Question: I'm using 'Qt 5.7.1' and I have problem with undefined 'QtWebView'. I have found and download from the link - <URL>
'qtwebkit_tp4_qt57_msvc2015_x86.zip' and copy the content of the archive to 'C:\Qt.7\msvc2015'. Now it found 'QtWebView' but the problem is with the object:
'''
QtWebView *mapBrowserView;
'''
'''
error: C2143: syntax error: missing ';' before '*'
error: C4430: missing type specifier - int assumed. Note: C++ does not support default-int
'''

So it doesn't work. I think installation should be different. How to fix it? Thanks in advance for the help.
It seems I have circular include 'QtWebView' but I included it only once. It's strange.
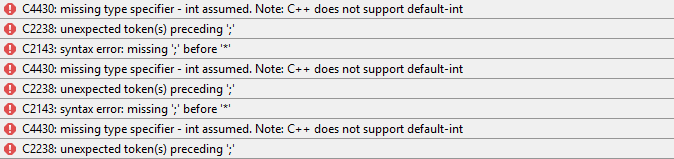
Answer: So here is how I have fixed it:
1. Copy the contents of the archive qtwebkit_tp4_qt57_msvc2015_x86.zip to C:\Qt.7\msvc2015;
2. Include webkitwidgets to .pro file;
3. Include #include <QtWebKitWidgets/QWebView>
4. Initialized the QWebView *mapBrowserView; object;
Now it's all compile and work.